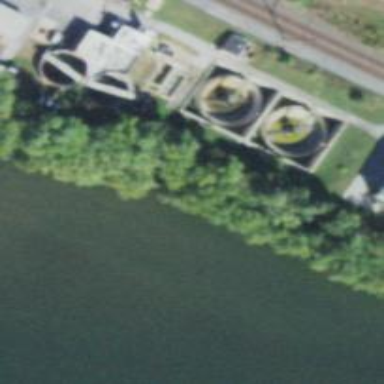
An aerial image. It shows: Wastewater plant protected by fence.